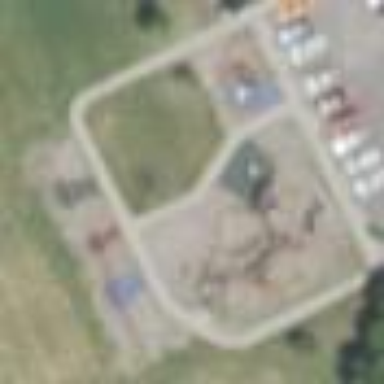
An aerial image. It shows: Playground area for leisure land.